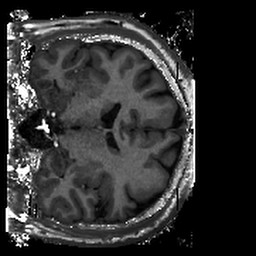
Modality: T1w
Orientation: coronal
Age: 24
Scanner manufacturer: siemens
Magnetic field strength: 3 T
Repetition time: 2.4 s
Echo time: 0.00224 s